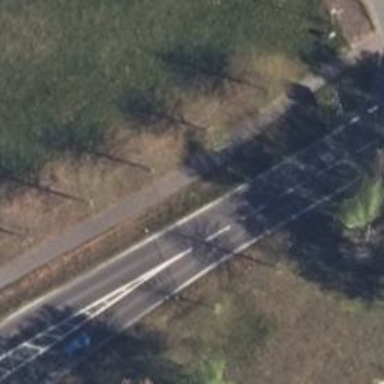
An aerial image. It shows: Tertiary road with asphalt surface.